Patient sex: F
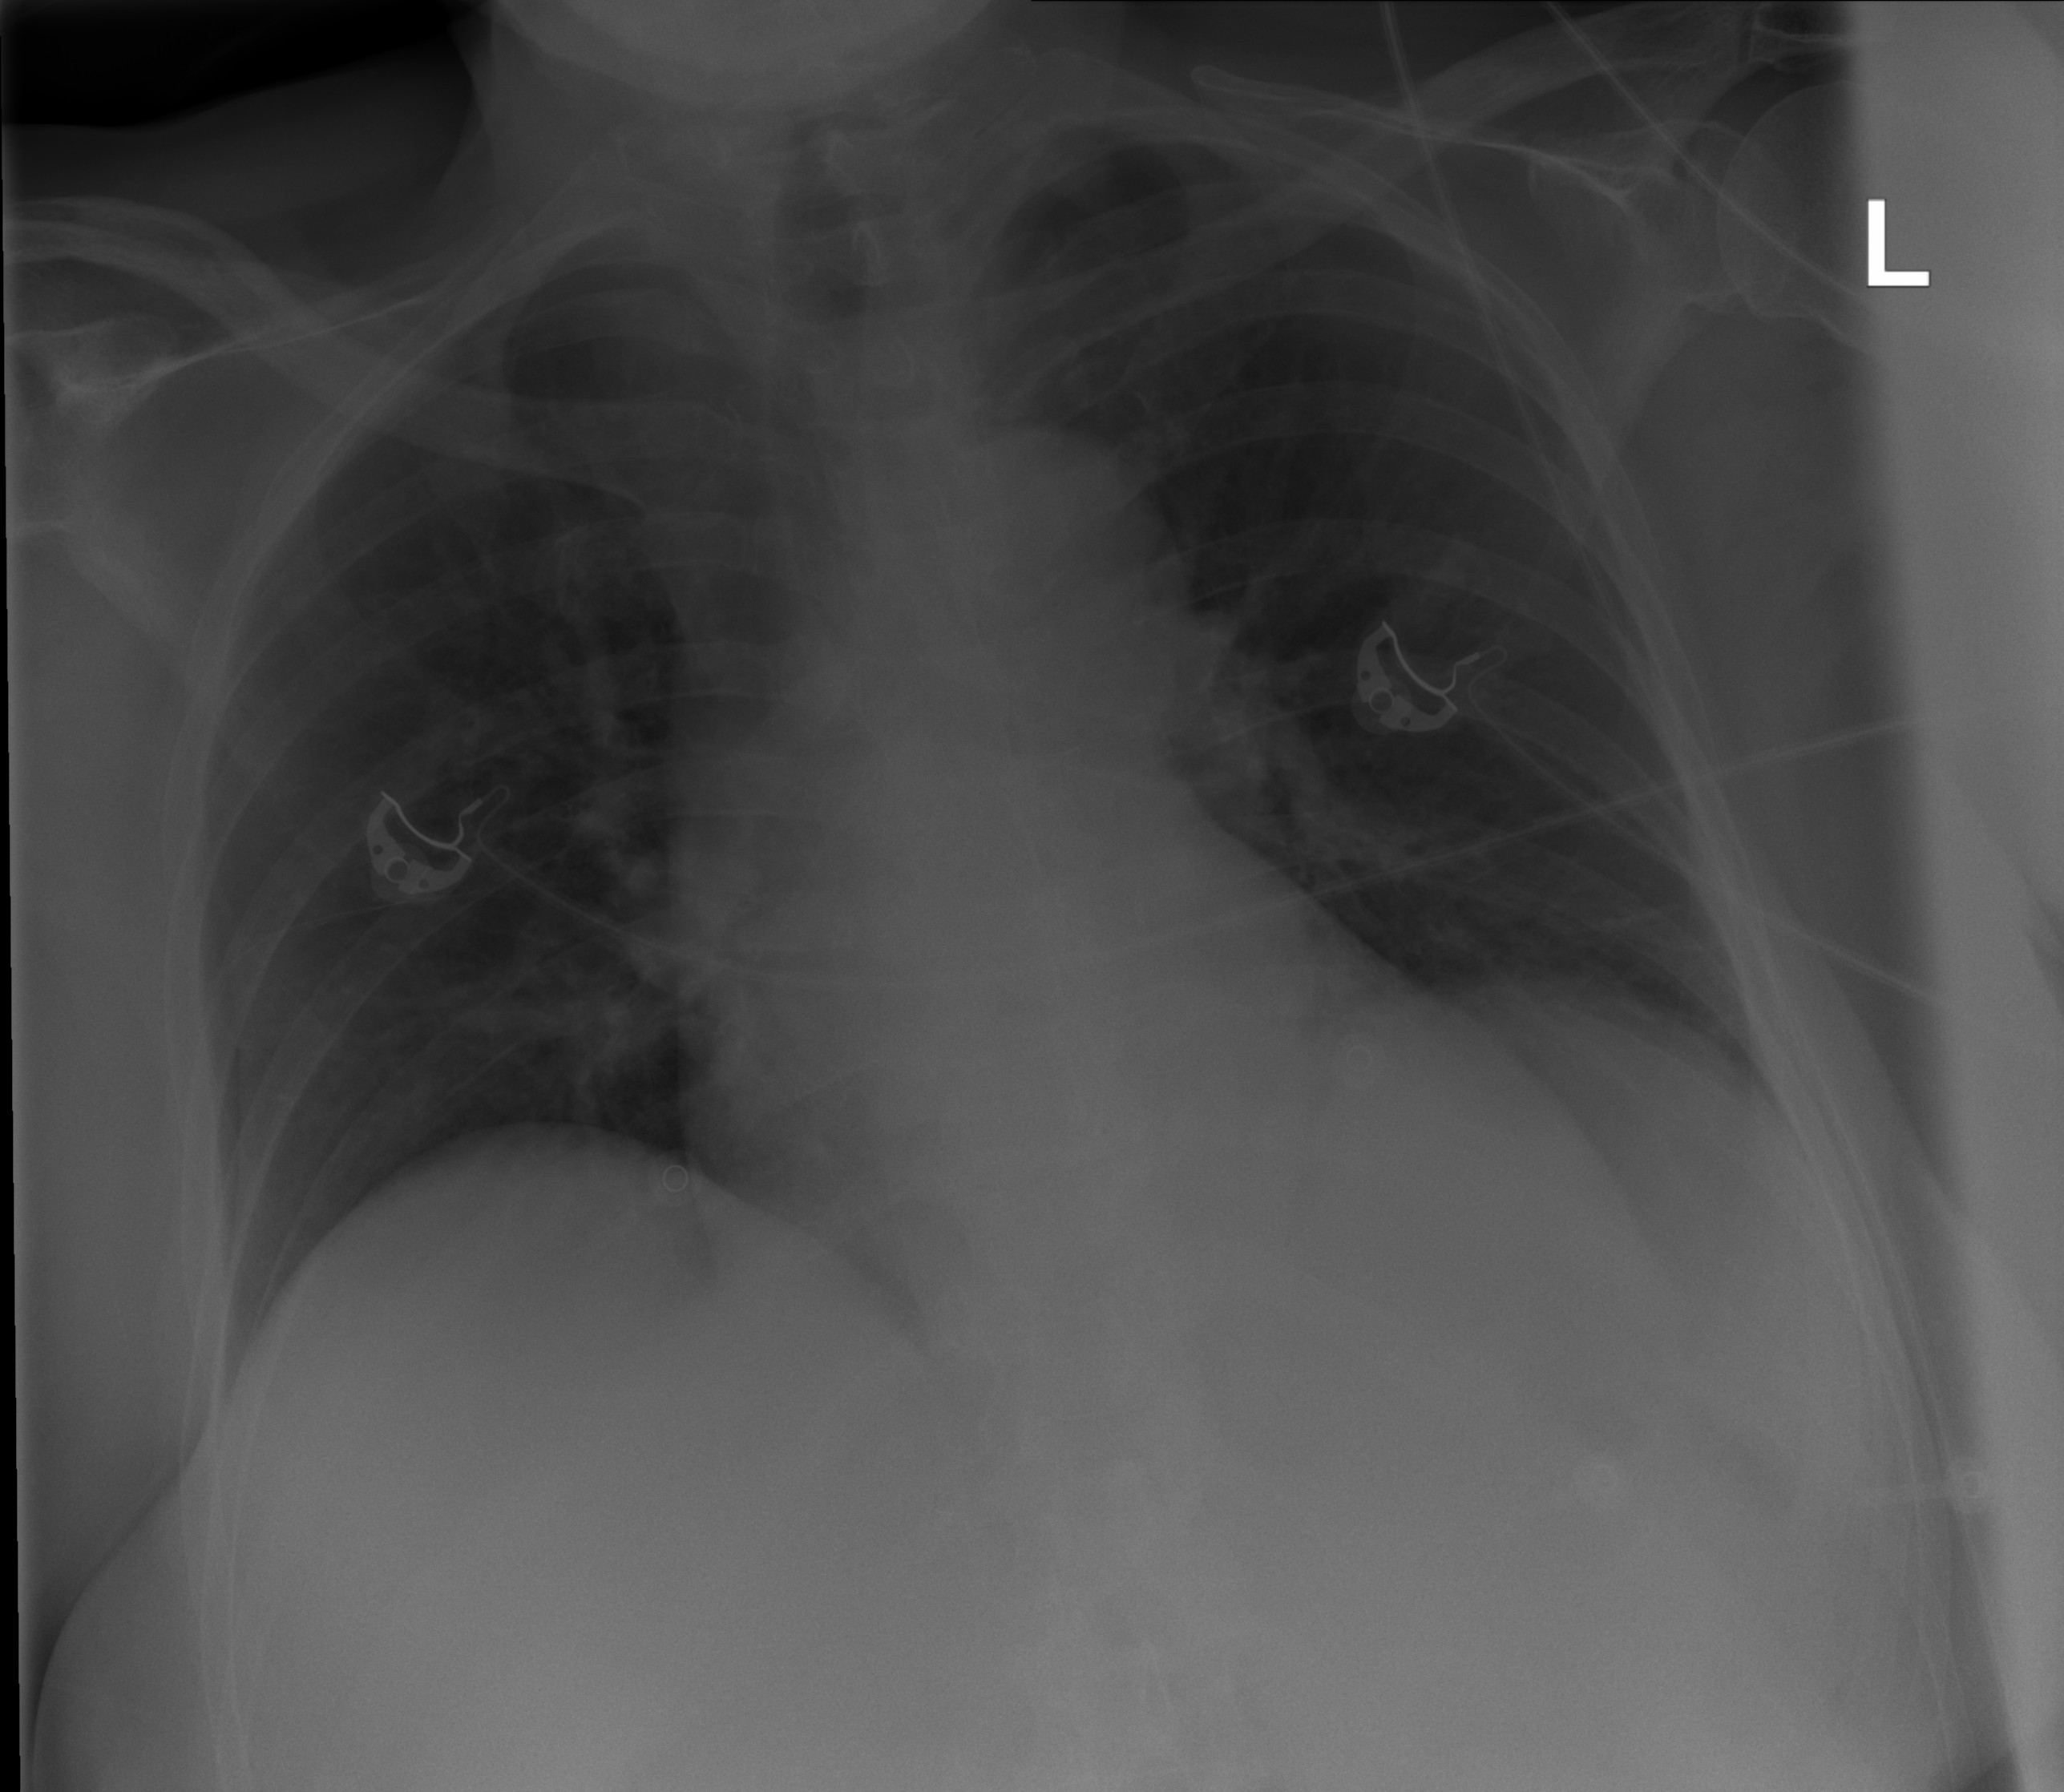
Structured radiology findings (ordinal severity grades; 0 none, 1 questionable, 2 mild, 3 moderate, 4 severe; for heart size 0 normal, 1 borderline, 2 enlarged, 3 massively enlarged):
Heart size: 2
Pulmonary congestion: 1
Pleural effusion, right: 0
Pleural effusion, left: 0
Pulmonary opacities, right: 0
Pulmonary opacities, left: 0
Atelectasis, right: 0
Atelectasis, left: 0